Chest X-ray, PA view. Patient: 18 years old, sex M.
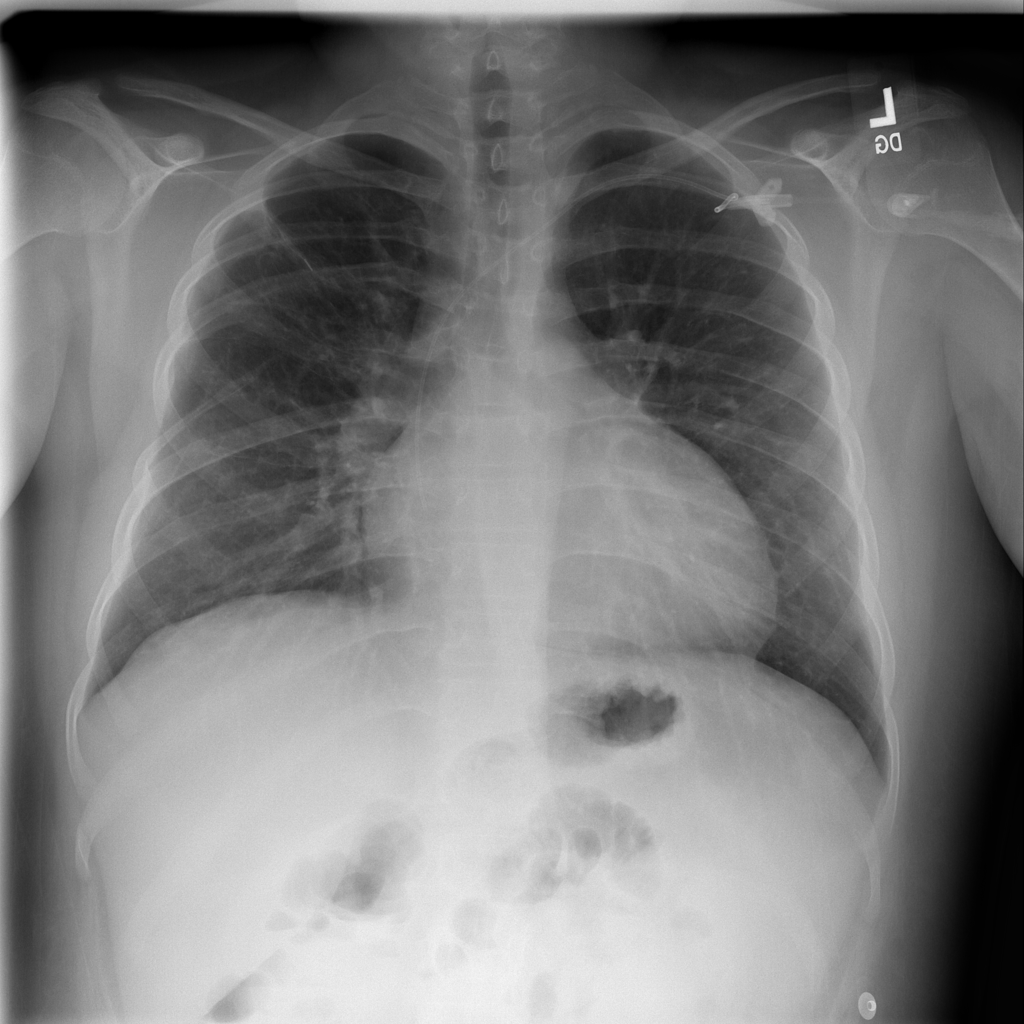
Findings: No Finding